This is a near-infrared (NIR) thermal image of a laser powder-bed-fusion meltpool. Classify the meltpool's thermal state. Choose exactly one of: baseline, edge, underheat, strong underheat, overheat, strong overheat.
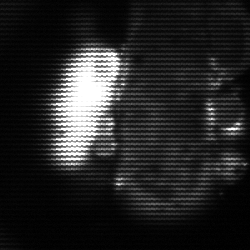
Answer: strong underheat